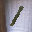
Label: 1